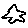
Label: star